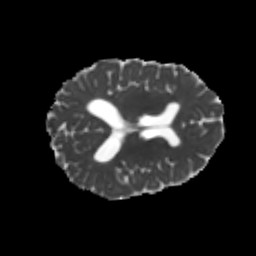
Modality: MD
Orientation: axial
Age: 23
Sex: female
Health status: healthy
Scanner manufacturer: philips
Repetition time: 7.388 s
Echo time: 0.08599 s